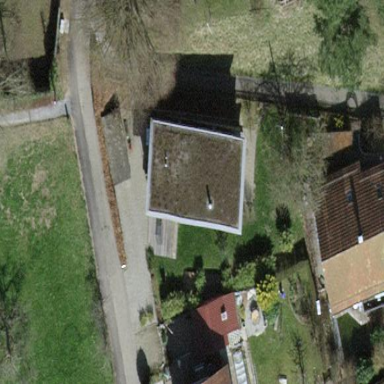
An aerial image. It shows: Detached building with flat roof.